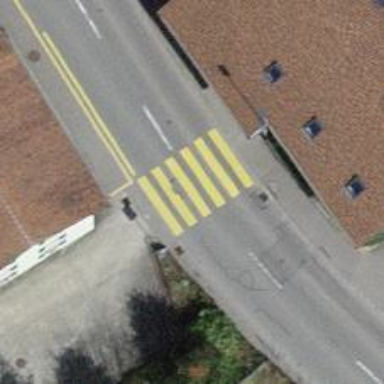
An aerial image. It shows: Uncontrolled zebra crossing with yellow markings on the road.